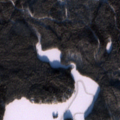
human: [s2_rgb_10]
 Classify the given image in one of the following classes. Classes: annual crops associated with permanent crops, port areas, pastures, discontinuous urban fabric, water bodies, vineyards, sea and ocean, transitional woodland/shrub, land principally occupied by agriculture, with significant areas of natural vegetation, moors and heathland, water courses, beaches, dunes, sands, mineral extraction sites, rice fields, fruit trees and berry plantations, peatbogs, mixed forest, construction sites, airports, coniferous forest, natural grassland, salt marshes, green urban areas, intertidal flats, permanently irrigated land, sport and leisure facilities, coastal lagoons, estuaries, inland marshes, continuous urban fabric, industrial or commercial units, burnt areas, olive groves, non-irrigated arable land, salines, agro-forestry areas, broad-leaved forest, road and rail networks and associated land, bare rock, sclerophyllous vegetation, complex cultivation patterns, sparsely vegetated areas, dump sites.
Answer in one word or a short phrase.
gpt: coniferous forest, transitional woodland/shrub, water bodies